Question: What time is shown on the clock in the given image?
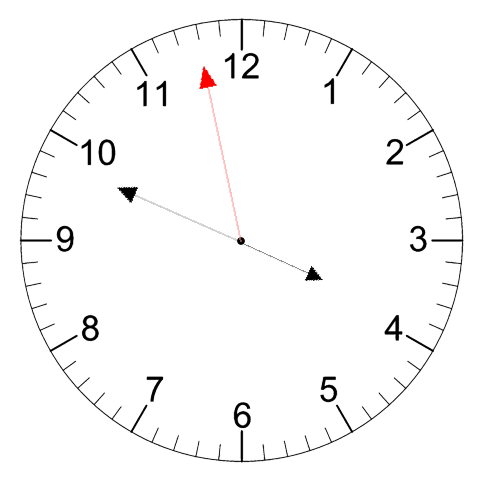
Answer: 03:48:58